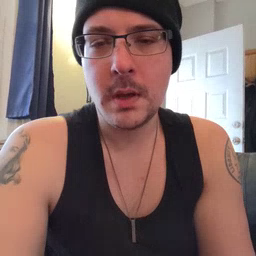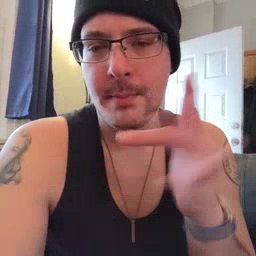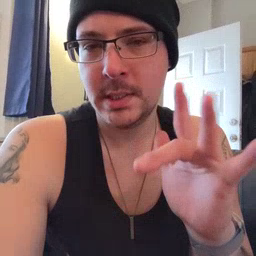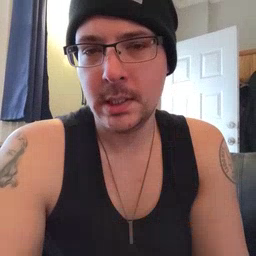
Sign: empty